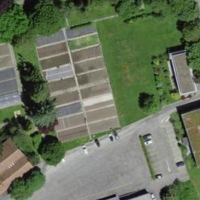
EUNIS habitat code: 53
Species observed at this site:
Stellaria graminea